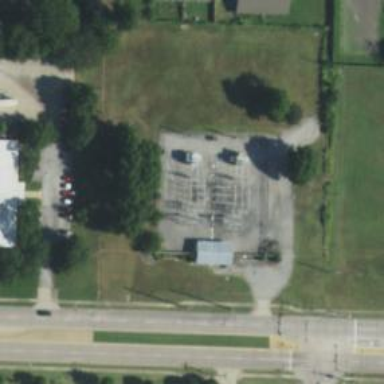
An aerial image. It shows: Distribution-level power substation.